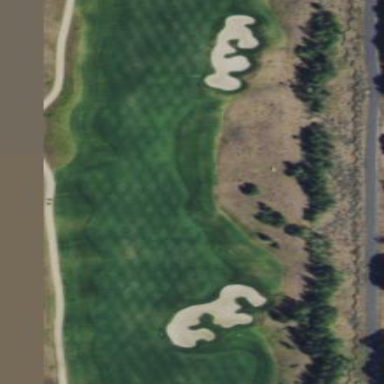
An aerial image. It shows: Rough area in golf course.